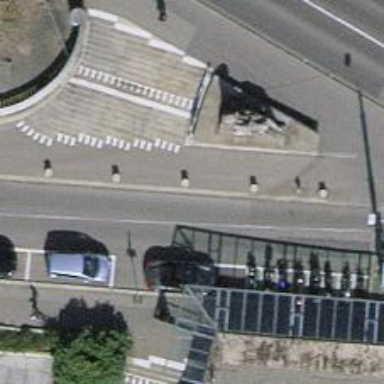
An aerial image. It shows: Bollard barrier.